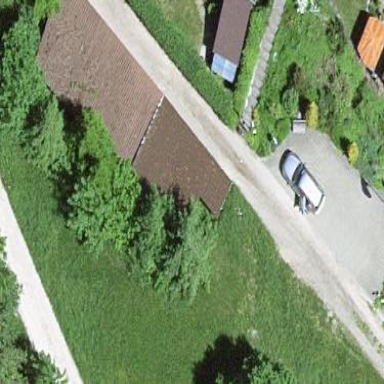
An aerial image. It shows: Garage.